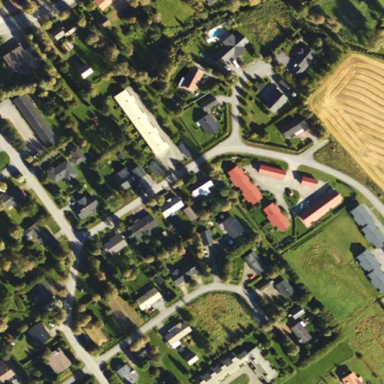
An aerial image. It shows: Residential area.